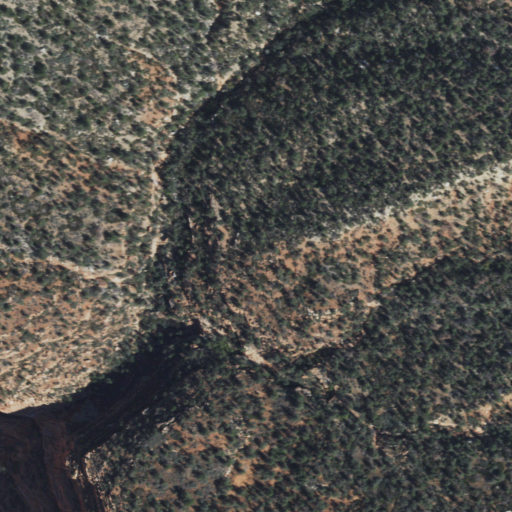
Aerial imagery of valley in Arizona named Dutton Canyon containing evergreen forest, shrub, and barren land